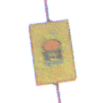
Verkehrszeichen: FahrzeugeMitWassergefaehrdenderLadungOhnePfeilsymbol
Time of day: Night
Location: Outdoor (Nature)
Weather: Overcast
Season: NotSpecified
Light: Artificial